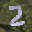
Label: 2